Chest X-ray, AP view. Patient: 56 years old, sex M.
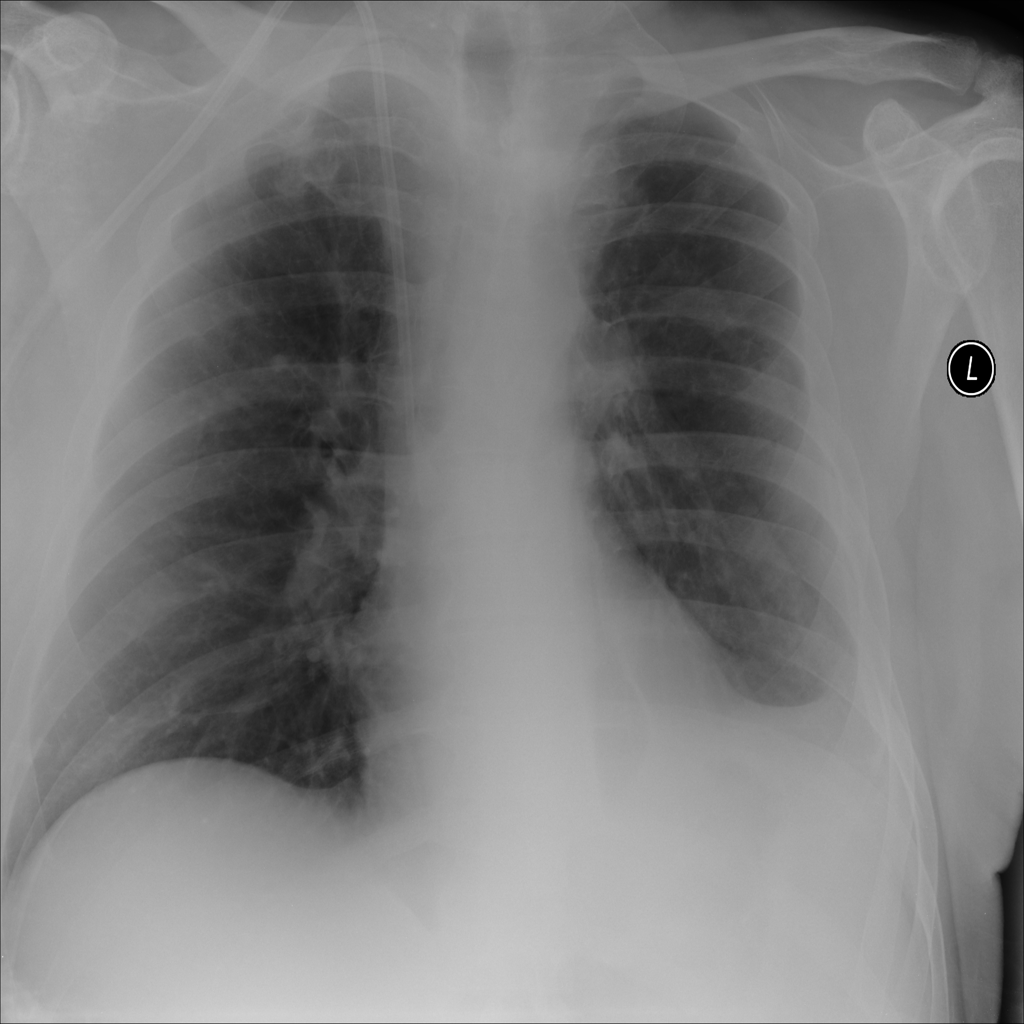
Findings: Effusion, Pneumonia